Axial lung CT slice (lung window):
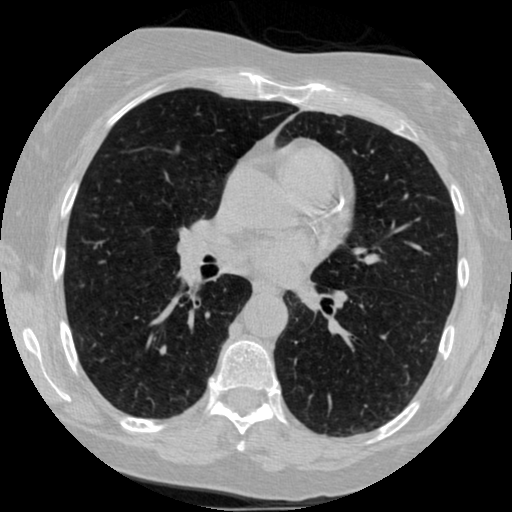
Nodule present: no